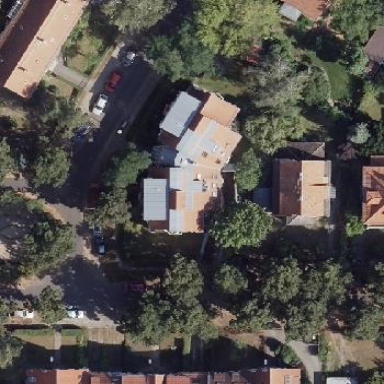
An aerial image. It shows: Building with apartments featuring unique double saltbox roof shape.